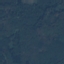
Label: Forest